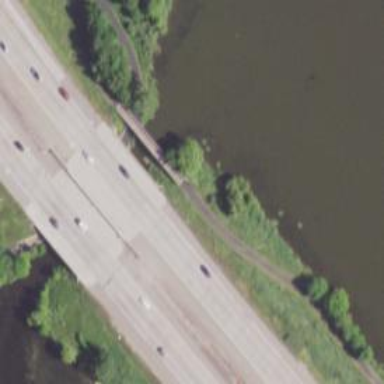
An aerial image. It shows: Bridge for cycleway.